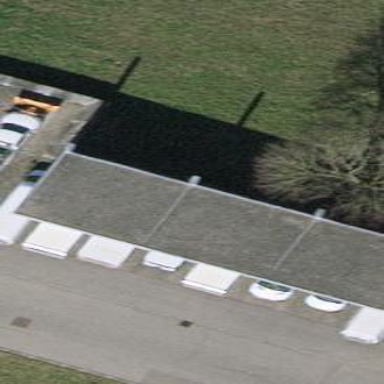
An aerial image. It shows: View of roof of building.